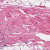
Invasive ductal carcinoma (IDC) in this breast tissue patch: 0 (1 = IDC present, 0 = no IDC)